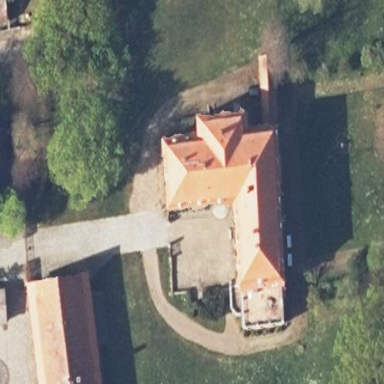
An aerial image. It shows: Stately castle with historic significance.